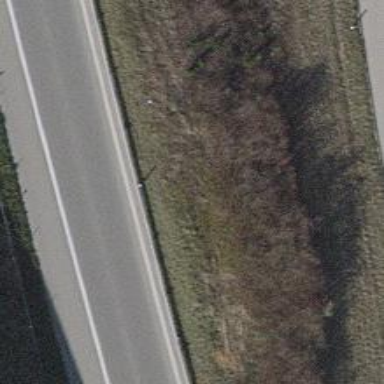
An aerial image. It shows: Guard rail.